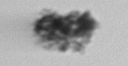
Label: detritus